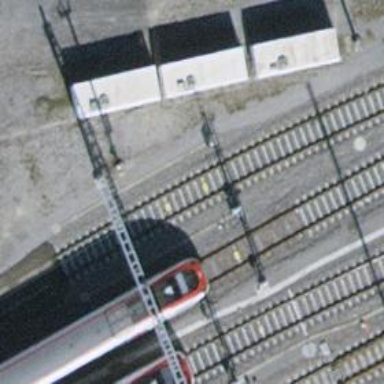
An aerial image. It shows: Railway signal.